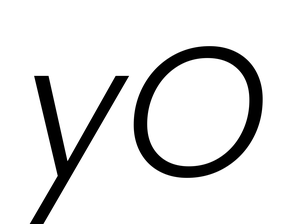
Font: Poppins-LightItalic